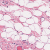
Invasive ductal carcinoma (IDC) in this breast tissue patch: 0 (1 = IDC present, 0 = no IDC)